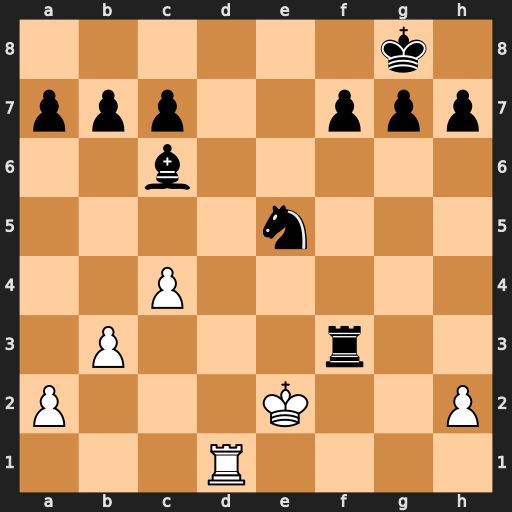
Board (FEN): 6k1/ppp2ppp/2b5/4n3/2P5/1P3r2/P3K2P/3R4
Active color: w
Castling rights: -
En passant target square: -
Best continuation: Rd8+ Be8 Rxe8#